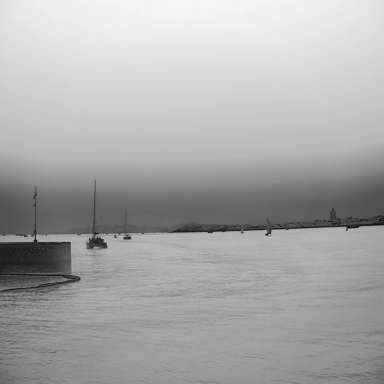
There are two container_ships in the infrared image.